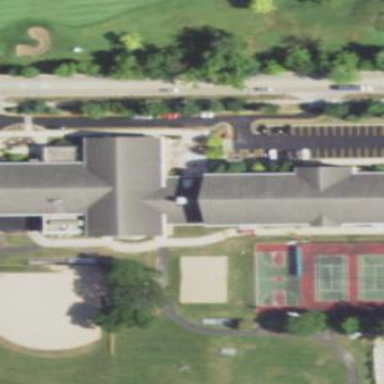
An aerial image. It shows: School building.